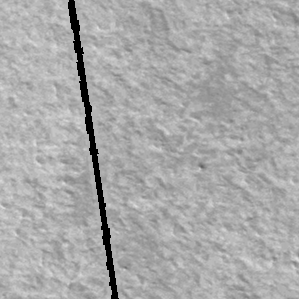
Label: frost